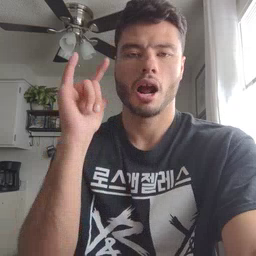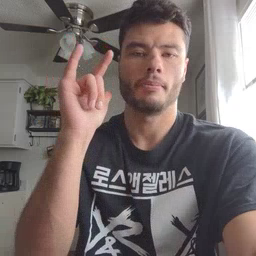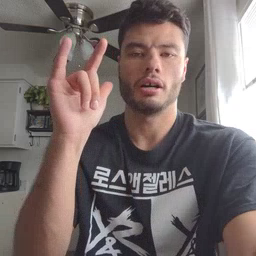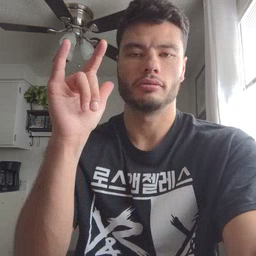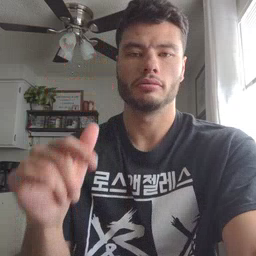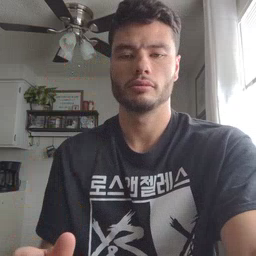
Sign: airplane